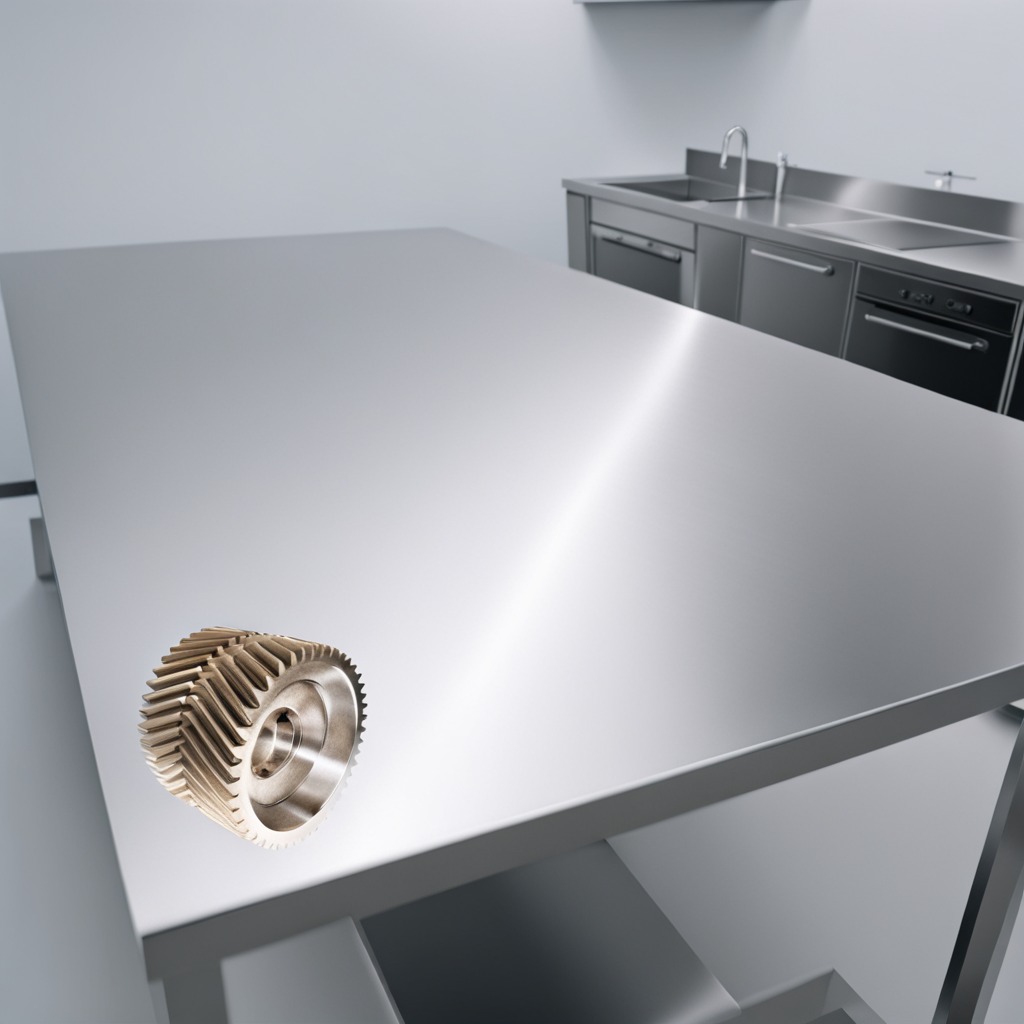
A steel gear with teeth is lying on a stainless steel table in a high-end prototyping lab.